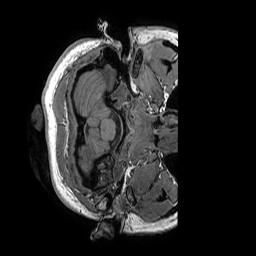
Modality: T1w
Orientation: axial
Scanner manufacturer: ge
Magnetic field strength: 3 T
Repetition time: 0.008156 s
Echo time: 0.00318 s